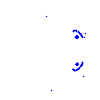
Particle: kaon